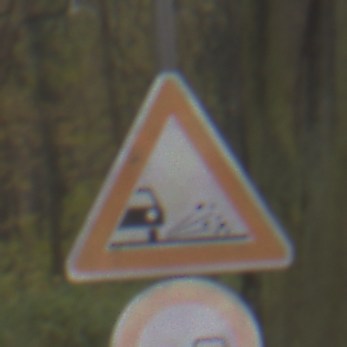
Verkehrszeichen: SplittSchotter
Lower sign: Ueberholverbot
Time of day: MorningAfternoon
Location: Outdoor (Nature)
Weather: Overcast
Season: Autumn
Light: Natural